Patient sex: M
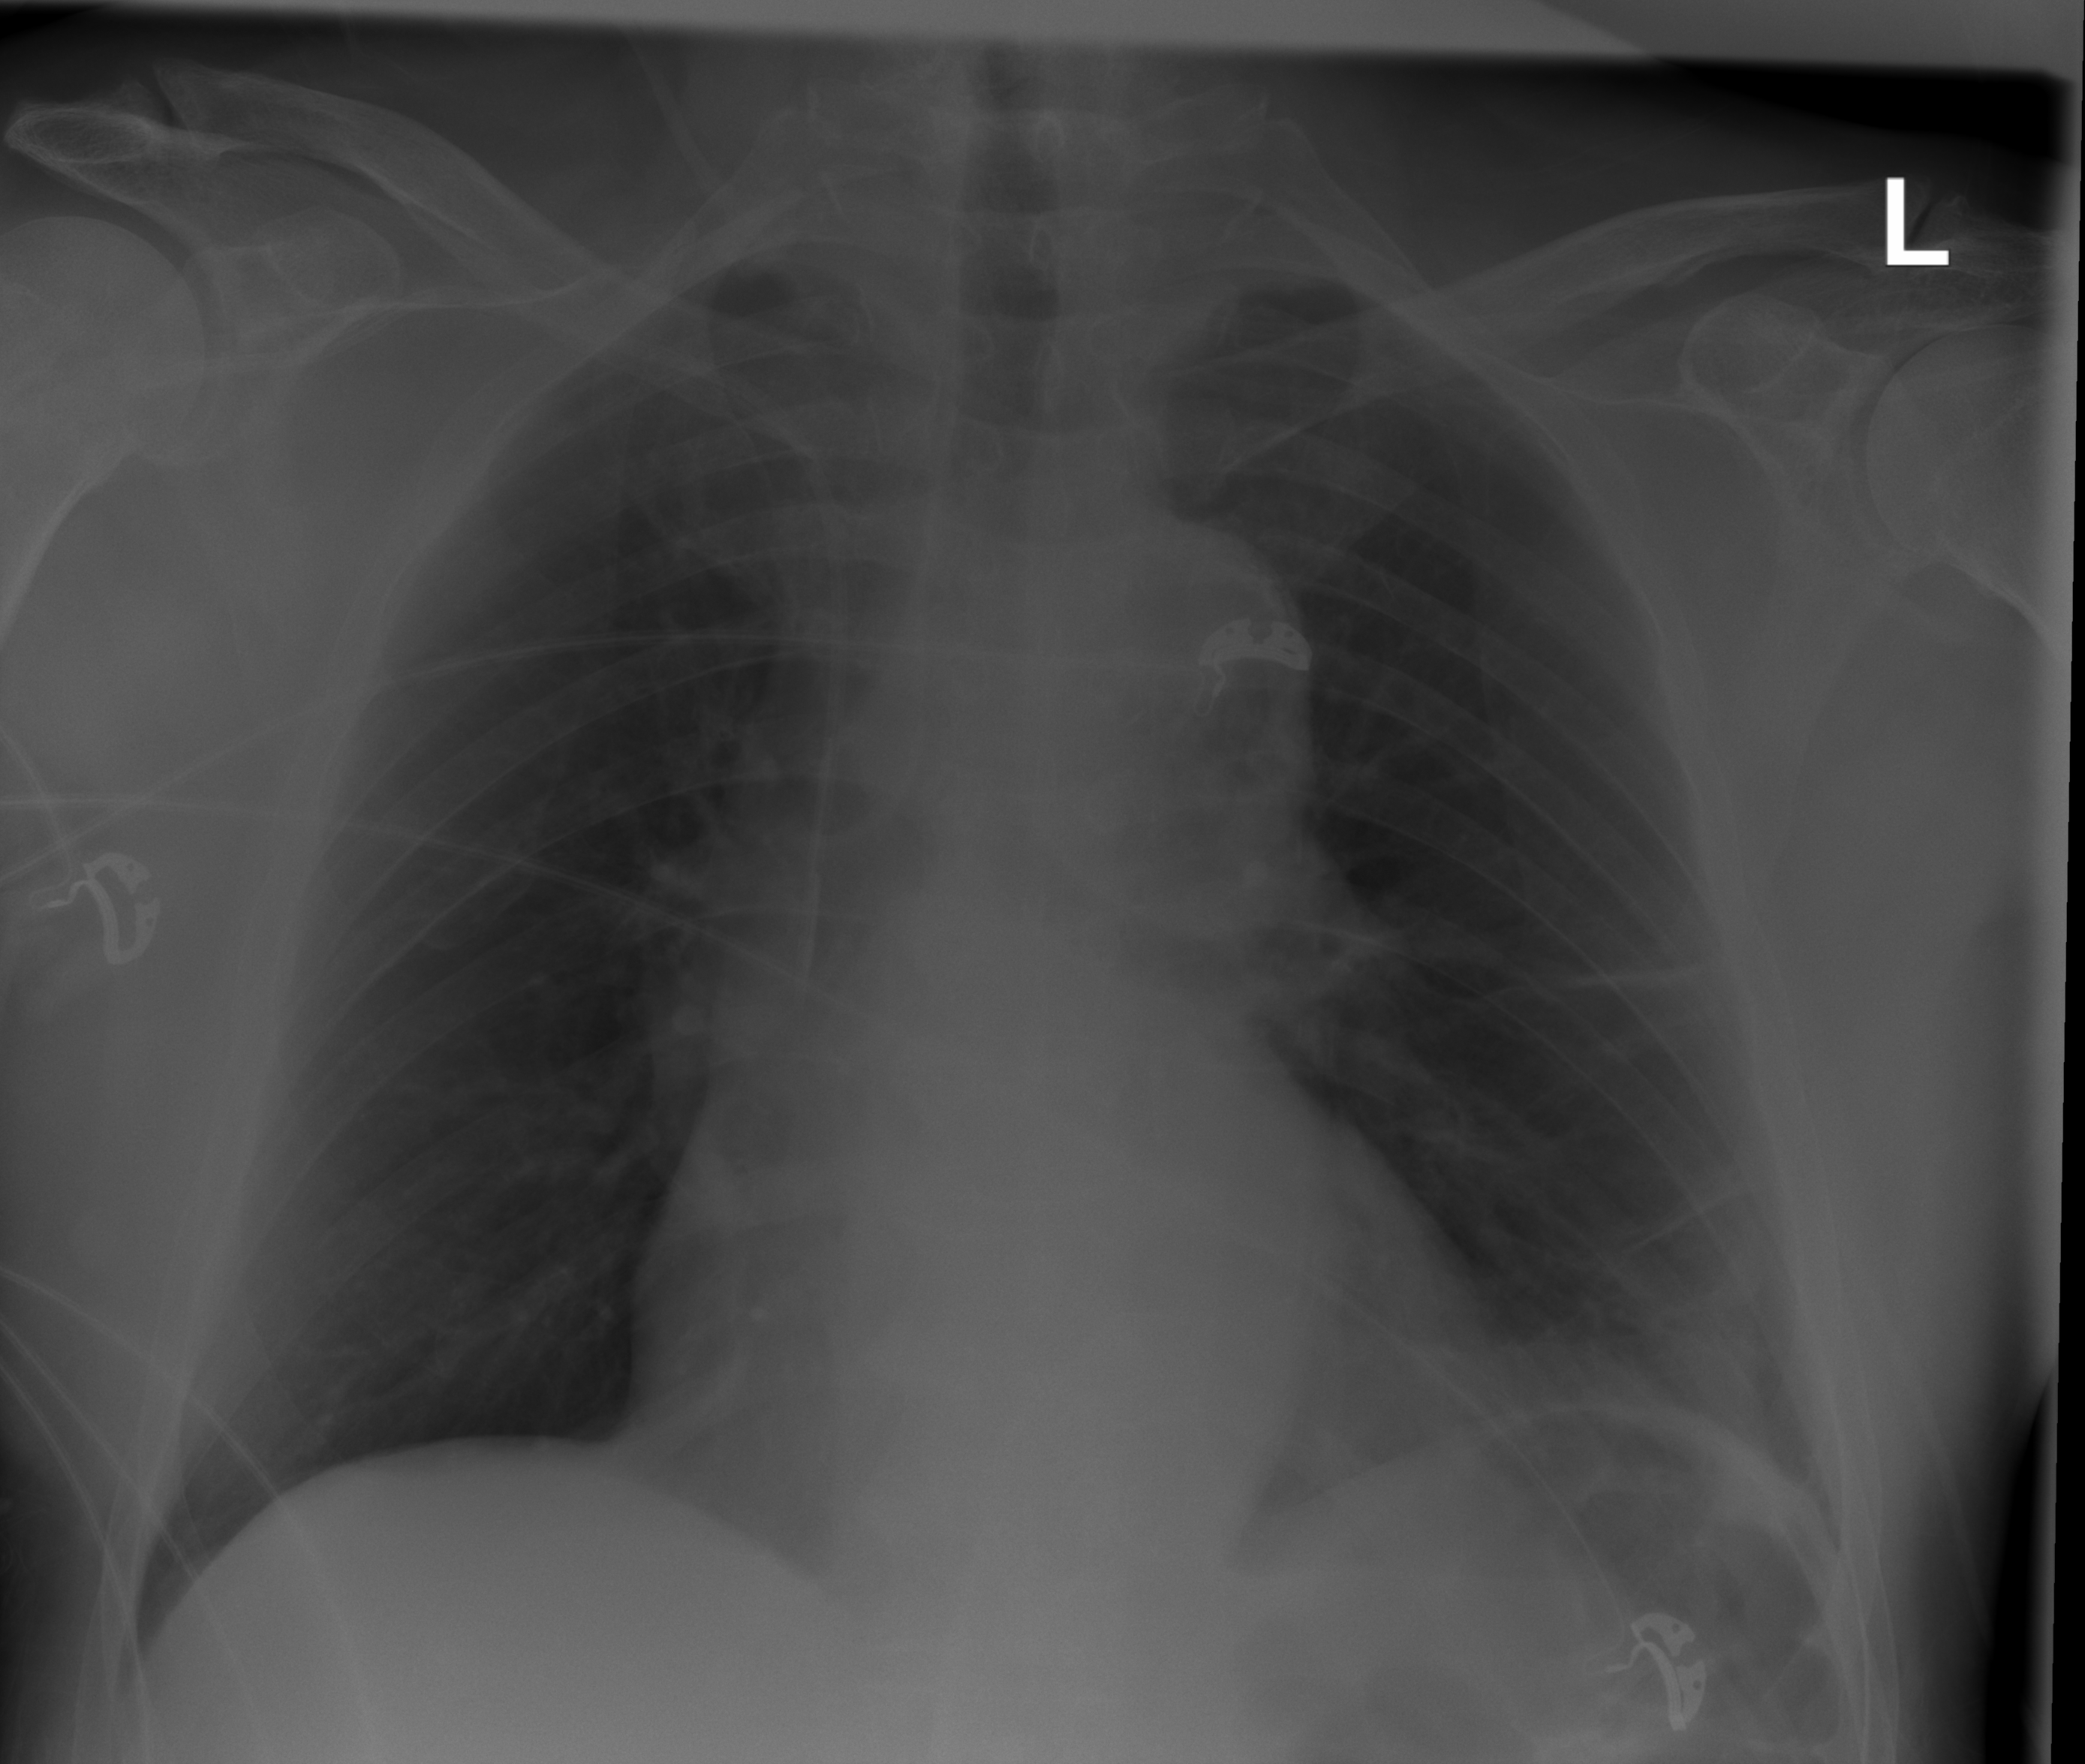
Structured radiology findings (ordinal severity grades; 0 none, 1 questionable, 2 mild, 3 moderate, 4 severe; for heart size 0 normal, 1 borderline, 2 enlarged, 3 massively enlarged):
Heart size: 0
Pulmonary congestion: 0
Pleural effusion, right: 0
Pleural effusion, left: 0
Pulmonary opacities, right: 0
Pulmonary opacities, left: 0
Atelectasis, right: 0
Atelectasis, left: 2